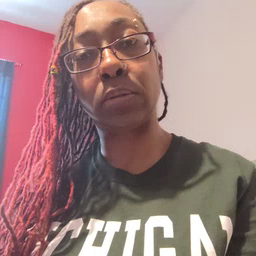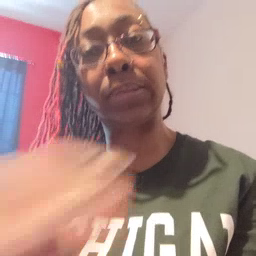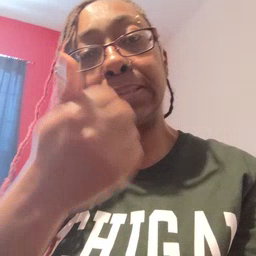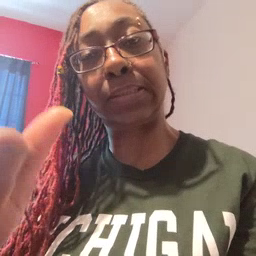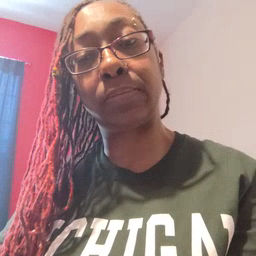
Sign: any